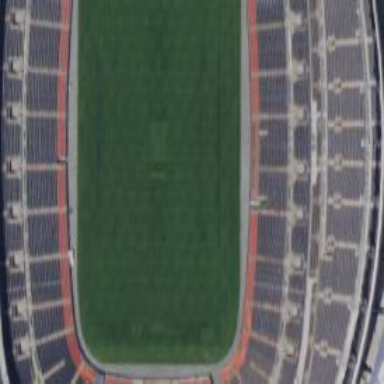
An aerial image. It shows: Grass pitch for multiple sports including American football and field lacrosse.